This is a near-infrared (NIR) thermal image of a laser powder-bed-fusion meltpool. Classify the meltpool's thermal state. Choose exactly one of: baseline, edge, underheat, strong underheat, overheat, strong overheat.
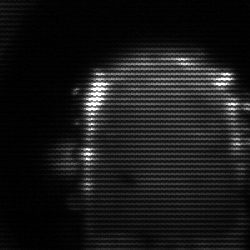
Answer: baseline